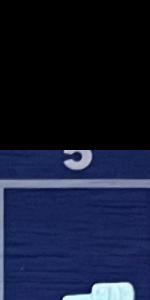
Label: Empty